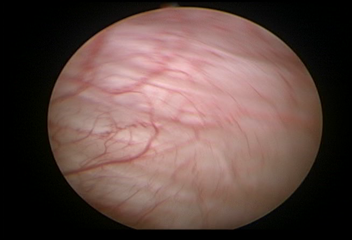
Modality: WLC
Class: Normal mucosa
Bladder cancer association: No